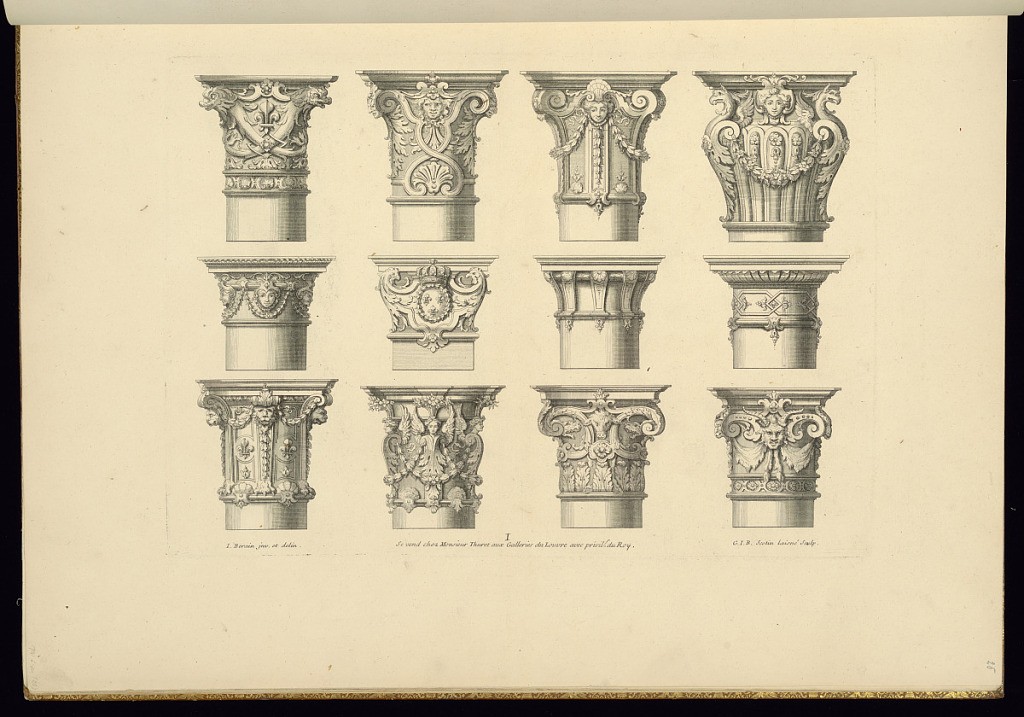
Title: Ornamental Capital Designs
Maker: Jean Berain, the elder, French, 1640-1711
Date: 1711
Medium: Engraving on laid paper
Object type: Bound print
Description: Designs for 12 ornamental capitals featuring motifs such as dolphins, shells, fleurs-de-lis, masks, garlands, acanthus leaves, crowns, lion heads and feet, angels, and rosettes. The plate is signed and numbered.